Question: I have tried every path that I could and it is unable to find the file path.
'''
public class JobOrderGenerator {
private File file = new File("/resources/Shop-Order.xlsx");
private int sheetNumber = 0;
public JobOrderGenerator(List<ShopOrder> shopOrder) throws InvalidFormatException, IOException {
for (ShopOrder shopOrder1 : shopOrder) {
writeToSpecificCell(2, 1, sheetNumber, shopOrder1.getPo_number()); //Po Number
writeToSpecificCell(7, 3, sheetNumber, shopOrder1.getPo_number()); //Part Number
LocalDate date = shopOrder1.getPo_due_date();
String dateToString = date.toString();
writeToSpecificCell(1, 2, sheetNumber, dateToString); //Due_Date
writeToSpecificCell(7, 5, sheetNumber, Integer.toString(shopOrder1.getPart_quantity())); //Quantity
//writeToSpecificCell(1,2,sheetNumber, shopOrder.get); //Material
writeToSpecificCell(8, 3, sheetNumber, shopOrder1.getPart_decription()); //Part Description
//writeToSpecificCell(1,2,sheetNumber, shopOrder.getCustomer()); //Customer
writeToSpecificCell(10, 1, sheetNumber, shopOrder1.getMachine_number()); //Machine
sheetNumber++;
}
}
void writeToSpecificCell(int rowNumber, int cellNumber, int sheetNumber, String value) throws InvalidFormatException, IOException {
if(file.exists()){
System.out.println("Was was found");
} else {
System.out.println("File was NOT found");
}
'''

Whenever I run the program the else statement runs saying
"File was NOT found"
Advice?
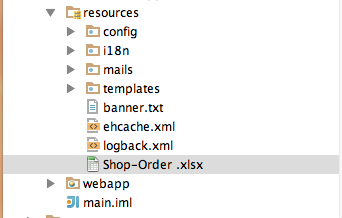
Answer: You can't get the 'File' directly referring it's path. Instead you should get it using 'Classloader'.
'''
ClassLoader classLoader = getClass().getClassLoader();
File file = new File(classLoader.getResource("Shop-Order.xlsx").getFile());
'''
And if you want to load the 'File' in a static way, the you have to tweak the code little bit as 'getClass()' method being non-static method can not be called from static method or block.
'''
ClassLoader classLoader = JobOrderGenerator.class.getClassLoader();
File file = new File(classLoader.getResource("Shop-Order.xlsx").getFile());
'''